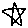
Label: star